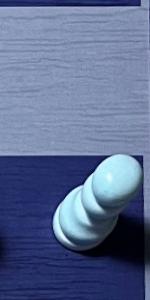
Label: Pawn_White